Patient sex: F
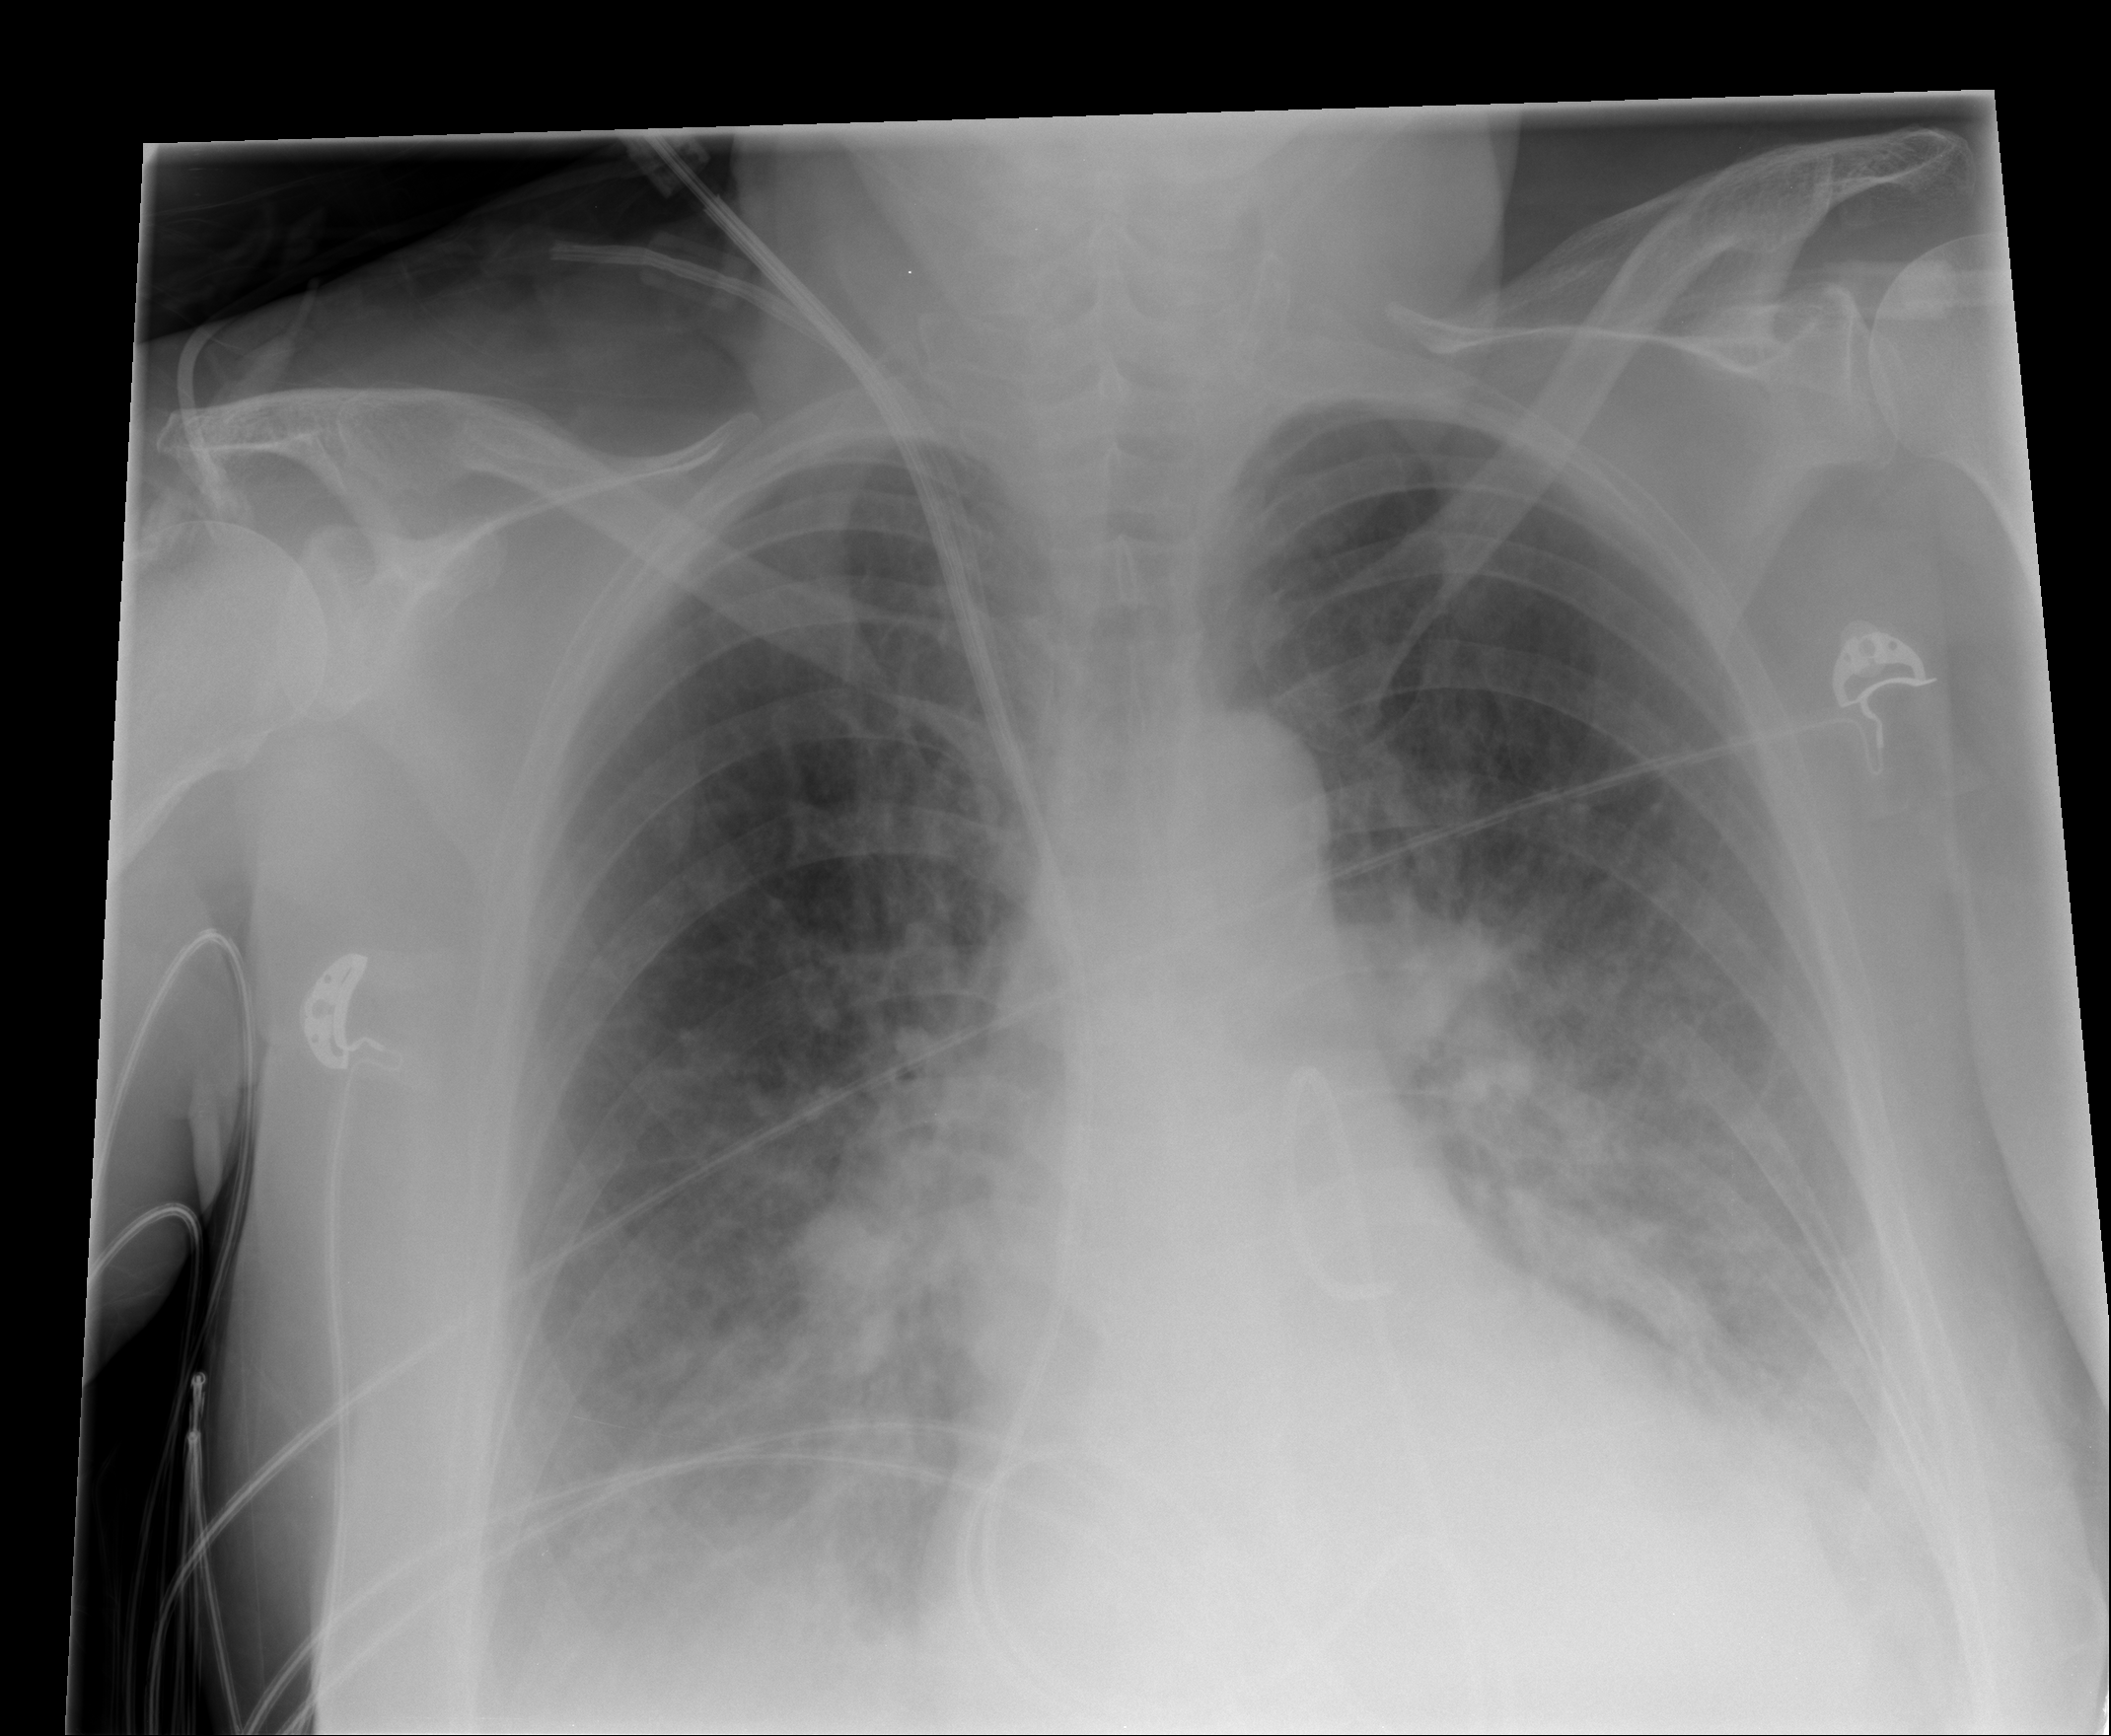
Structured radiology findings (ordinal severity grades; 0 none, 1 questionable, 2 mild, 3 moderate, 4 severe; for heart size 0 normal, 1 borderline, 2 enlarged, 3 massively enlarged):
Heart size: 2
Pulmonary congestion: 3
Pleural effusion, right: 2
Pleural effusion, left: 2
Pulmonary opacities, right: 2
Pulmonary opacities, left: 2
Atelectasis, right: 3
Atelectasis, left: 3